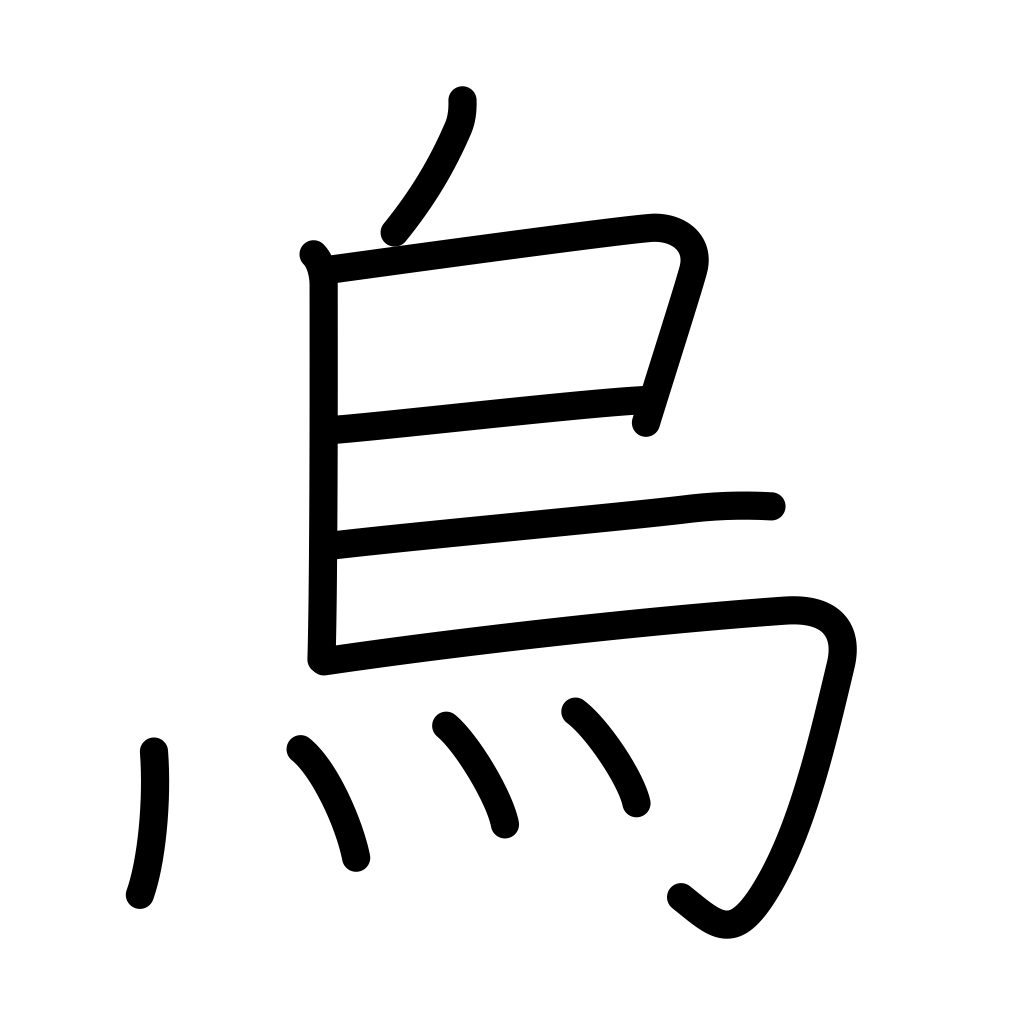
Meaning: crow, raven